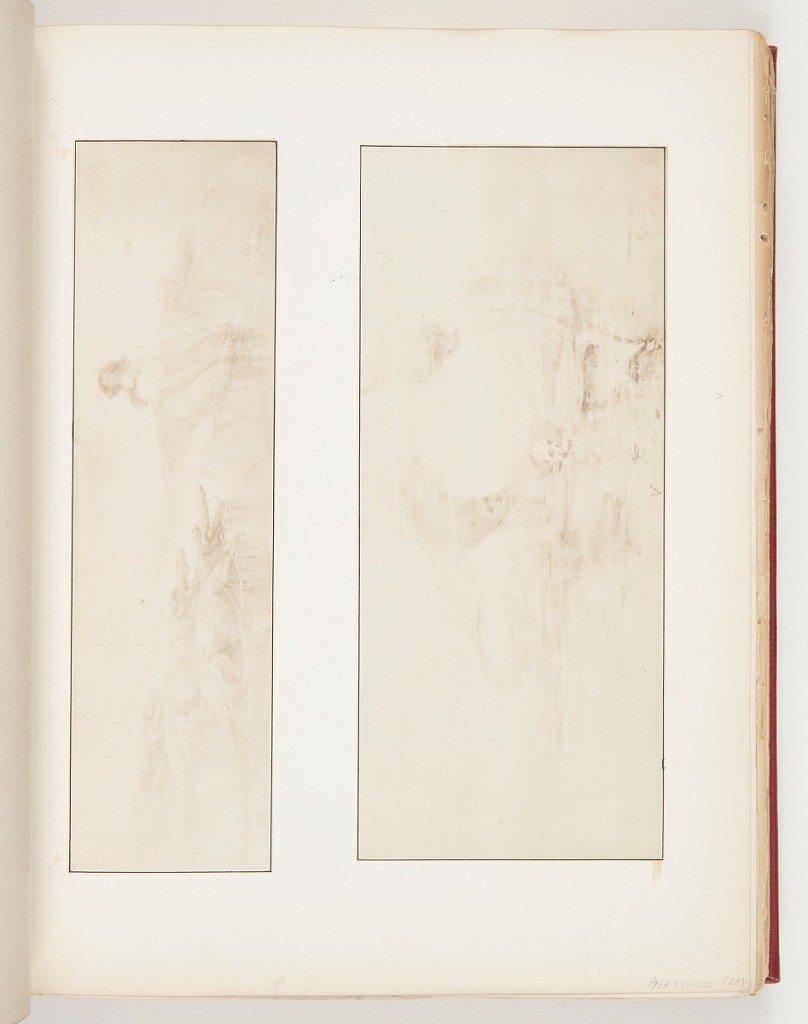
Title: Sketch for "The Sorceress" and "Beneath the Sea," Illustrations for Harper’s New Monthly Magazine (LXXVIII, No. CCCCLXIII, December 1888, p. 56, 57)
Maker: Frederick Stuart Church, American, 1842–1924
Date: ca. 1888
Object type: Ephemera
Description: Top, sketch of The Sorceress; Left, group of alligators swimming towards girl right. Right, Girl sitting on knees, head turned to see alligators. Below, sketch for Beneath the Sea. Two mermaids underwater; left, mermaid with skull in hands swims towards sitting mermaid, right. Right, mermaid sitting, back towards viewer.